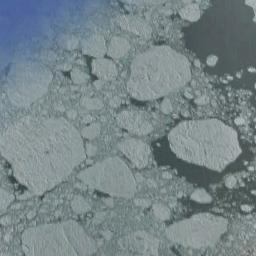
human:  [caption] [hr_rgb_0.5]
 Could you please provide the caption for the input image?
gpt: There are many ice on the light green sea .

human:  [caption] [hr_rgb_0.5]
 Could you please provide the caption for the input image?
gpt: A lot of sea ice of different sizes and thickness gathers together .

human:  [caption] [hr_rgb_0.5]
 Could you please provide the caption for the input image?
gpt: There are different shapes of sea ice .

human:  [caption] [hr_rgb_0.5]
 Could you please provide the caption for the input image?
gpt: Countless ice cubes of all sizes are closely connected into a large piece floating on the deep blue sea .

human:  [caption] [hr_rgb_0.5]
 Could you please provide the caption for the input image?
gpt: There are many sea ice linked into sheets .